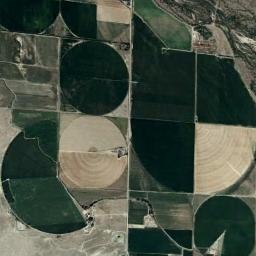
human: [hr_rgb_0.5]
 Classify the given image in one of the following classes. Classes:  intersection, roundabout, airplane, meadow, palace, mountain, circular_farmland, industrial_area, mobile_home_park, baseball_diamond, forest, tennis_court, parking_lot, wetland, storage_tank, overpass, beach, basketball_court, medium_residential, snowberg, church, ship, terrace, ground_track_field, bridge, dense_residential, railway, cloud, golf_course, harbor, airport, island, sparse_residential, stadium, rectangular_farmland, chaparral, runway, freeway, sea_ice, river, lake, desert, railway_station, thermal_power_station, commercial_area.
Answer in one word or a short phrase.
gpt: circular_farmland